Field crop: tomato
Growth stage: 2
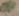
Species: solanum